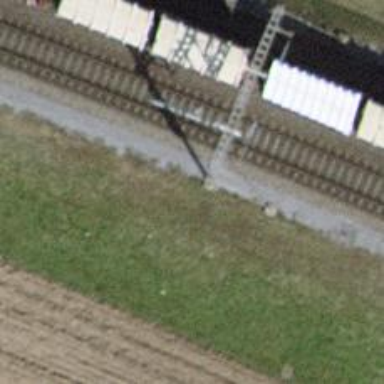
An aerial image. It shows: Tunnel with one track.